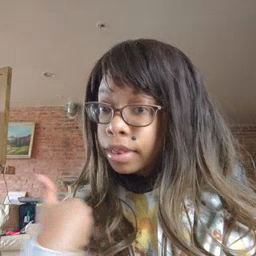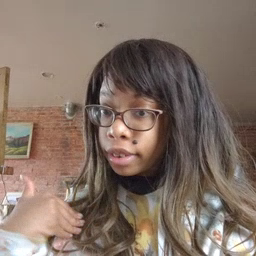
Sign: animal